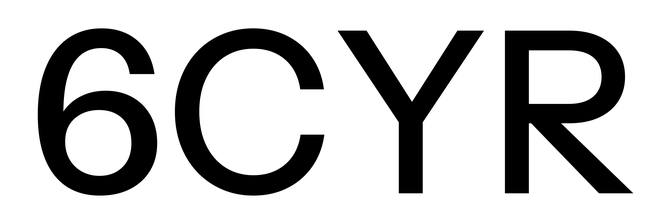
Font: InstrumentSans_Medium